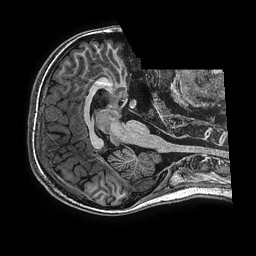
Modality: T1w
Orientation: axial
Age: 13
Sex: female
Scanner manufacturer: ge
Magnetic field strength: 3 T
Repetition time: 0.00766 s
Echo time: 0.003476 s